Question: I have a database structure serving up news articles with the following associations:
- - -
I have written an SQL query to pull all this together:
'''
SELECT 'news_articles'.*,
GROUP_CONCAT(DISTINCT tags.title) AS 'tags',
GROUP_CONCAT(DISTINCT tags.id) AS 'tag_ids',
GROUP_CONCAT(DISTINCT news_categories.title) AS 'news_categories',
GROUP_CONCAT(DISTINCT news_categories.id) AS 'news_category_ids',
GROUP_CONCAT(DISTINCT news_categories.slug) AS 'news_category_slugs',
'news_articles_uploads'.'caption' AS 'upload_caption',
'uploads'.'title' AS 'upload_title',
'uploads'.'basename' AS 'upload_basename',
'uploads'.'extension' AS 'upload_extension',
'uploads'.'path' AS 'upload_path'
FROM 'news_articles'
LEFT JOIN 'news_articles_tags' ON news_articles_tags.news_article_id = news_articles.id
LEFT JOIN 'tags' ON news_articles_tags.tag_id = tags.id
LEFT JOIN 'news_articles_news_categories' ON news_articles_news_categories.news_article_id = news_articles.id
LEFT JOIN 'news_categories' ON news_articles_news_categories.news_category_id = news_categories.id
LEFT JOIN 'news_articles_uploads' ON (news_articles_uploads.news_article_id = news_articles.id AND news_articles_uploads.order = 0)
LEFT JOIN 'uploads' ON news_articles_uploads.upload_id = uploads.id
WHERE (news_categories.slug IN ("category-one","category-two","category-three","category-four","category-five")) AND (news_articles.published = 1)
GROUP BY 'news_articles'.'id'
ORDER BY 'news_articles'.'lead_article' DESC, 'news_articles'.'created' DESC LIMIT 20;
'''
The problem is that whilst the query runs, it is slow, and during busy periods the CPU usage is getting pretty out of hand!
Here is an EXPLAIN for the above query (right-click open in new tab to see full size):

You can find the schema here: <URL>
The server is running MySQL 5.1.55 and the website uses Zend Framework to execute the query and PHP 5.2.8.
I've been through the MySQL slow query log and added missing indexes to the best of my knowledge but the query still shows up as taking 1-3 seconds to execute. If anyone has any ideas I've be very grateful. Thanks in advance.
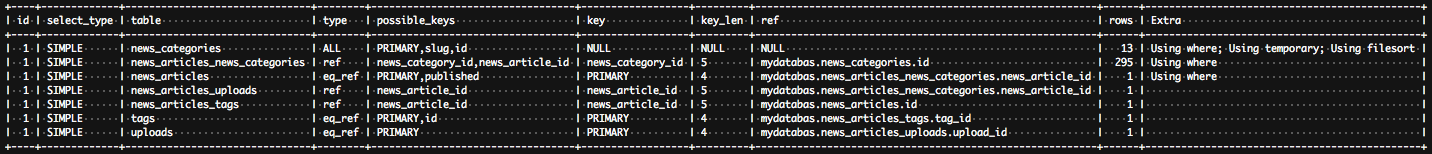
Answer: Since your "WHERE" clause originally included "AND" for your news categories within
a specified list, that would FORCE the joins to get there as INNER joins, not LEFT JOINs.
Also, I would try adding the "STRAIGHT_JOIN" clause. This typically forces the engine
to do the joining in the order specifically stated, instead of trying to think of its own
alternative for you... especially when the other tables are more "lookup" references.
I would also apply the index as suggested by Jordan.
'''
SELECT STRAIGHT_JOIN
NA.*,
GROUP_CONCAT(DISTINCT tags.title) AS 'tags',
GROUP_CONCAT(DISTINCT tags.id) AS tag_ids,
GROUP_CONCAT(DISTINCT NC.title) AS news_categories,
GROUP_CONCAT(DISTINCT NC.id) AS news_category_ids,
GROUP_CONCAT(DISTINCT NC.slug) AS news_category_slugs,
NAUp.'caption' AS upload_caption,
Up1.'title' AS upload_title,
Up1.'basename' AS upload_basename,
Up1.'extension' AS upload_extension,
Up1.'path' AS upload_path
FROM
news_articles NA
INNER JOIN news_articles_news_categories NACats
ON NA.id = NACats.news_article_id
INNER JOIN news_categories NC
ON NACats.news_category_id = NC.id
AND NC.slug IN ( "category-one",
"category-two",
"category-three",
"category-four",
"category-five" )
LEFT JOIN news_articles_tags NATags
ON NA.ID = NATags.news_article_id
LEFT JOIN tags
ON NATags.tag_id = tags.id
LEFT JOIN news_articles_uploads NAUp
ON NA.ID = NAUp.news_article_id
AND NAUp.order = 0
LEFT JOIN uploads Up1
ON NAUp.upload_id = Up1.id
WHERE
NA.Published = 1
GROUP BY
NA.ID
ORDER BY
NA.lead_article DESC,
NA.created DESC
LIMIT 20;
'''